Question: I have an 'UIView' for login purposes centered in the middle of the screen. It is constrained to a 0.25 height of the surrounding view (covering the whole window)
I noticed, that if I create an 'UIVisualEffectView' (via the method 'blurBackgroundForView(_)'as background for the 'UIView', that it is too small (check the code how I create the 'UIVisualEffectView') although it has the same frame.
You can see the effect, when you change the 'backgroundColor' to '.greenColor'.
The View is higher than the Blureffect.
'''
override func viewWillAppear(animated: Bool) {
AnimationHelper.blurBackgroundForView(self.view)
view.backgroundColor = .greenColor()
}
'''
'''
static func blurBackgroundForView(view: UIView!){
view.backgroundColor = .clearColor()
let blurEffect = UIBlurEffect(style: .Light)
let blurEffectView = UIVisualEffectView(effect: blurEffect)
blurEffectView.frame = view.bounds
view.insertSubview(blurEffectView, atIndex: 0)
}
'''

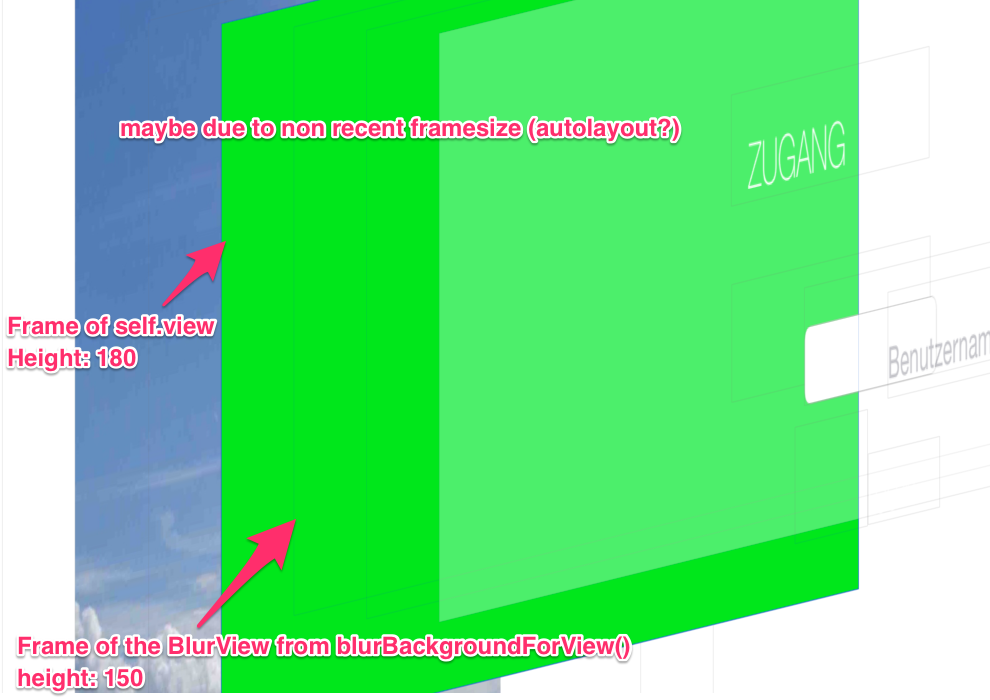
Answer: Frames are not guaranteed to be set by auto layout in 'viewWillAppear'.
Try setting the blur view's frame in 'viewDidLayoutSubviews' instead. Alternatively, you can directly set the autoresizing mask on your blur view so that it resizes when its superview resizes:
'''
blurView.autoresizingMask = UIViewAutoresizingFlexibleHeight | UIViewAutoresizingFlexibleWidth;
'''
You should also call the super method in 'viewWillAppear'.